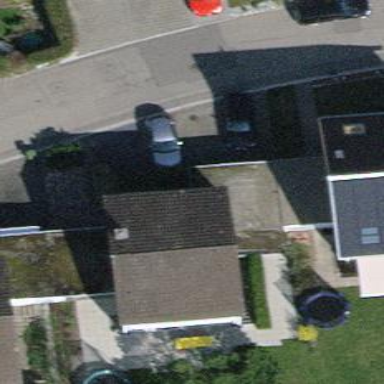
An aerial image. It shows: Detached building.